Question: Following query gives strange results. It looks like the default window for FIRST_VALUE is always UNBOUNDED PRECEDING AND UNBOUNDED FOLLOWING and for LAST_VALUE is like CURRENT_ROW AND CURRENT_ROW. Why is that?
'''
select
to_char(INVOICEDATE,'iw') WEEK,
SUM(total) AS TOTAL_SUM,
FIRST_VALUE(to_char(INVOICEDATE,'iw')) OVER (order by SUM(total)) minimum,
FIRST_VALUE(to_char(INVOICEDATE,'iw')) OVER (order by SUM(total) DESC) maximum,
LAST_VALUE(to_char(INVOICEDATE,'iw')) OVER (order by SUM(total)) max_2,
LAST_VALUE(to_char(INVOICEDATE,'iw')) OVER (order by SUM(total) ROWS BETWEEN UNBOUNDED PRECEDING AND UNBOUNDED FOLLOWING) max_3
from invoice
WHERE to_char(INVOICEDATE,'iw') < 9
group by to_char(INVOICEDATE,'iw')
order by to_char(INVOICEDATE,'iw')
'''

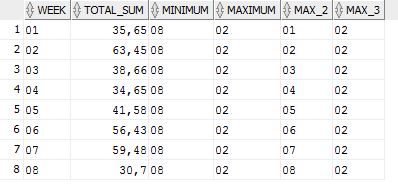
Answer: Oh, i get it now.
Both functions have window like UNBOUNDED PRECEDING AND CURRENT ROW but the FIRST_VALUE gets the first row so no matter how many will follow it always shows the first result, and the LAST_VALUE shows always the CURRENT_ROW.
Thank You all!